【题型】填空题　【知识点】平面几何　【难度】medium
在两条直角边长分别是 20 和 15 的直角三角形的内部作矩形$ABCD$，如果$AB$、$AD$分别在两条直角边上（如图所示），$AD:AB = 1:2$，那么矩形$ABCD$的面积是\underline{\quad\quad}.

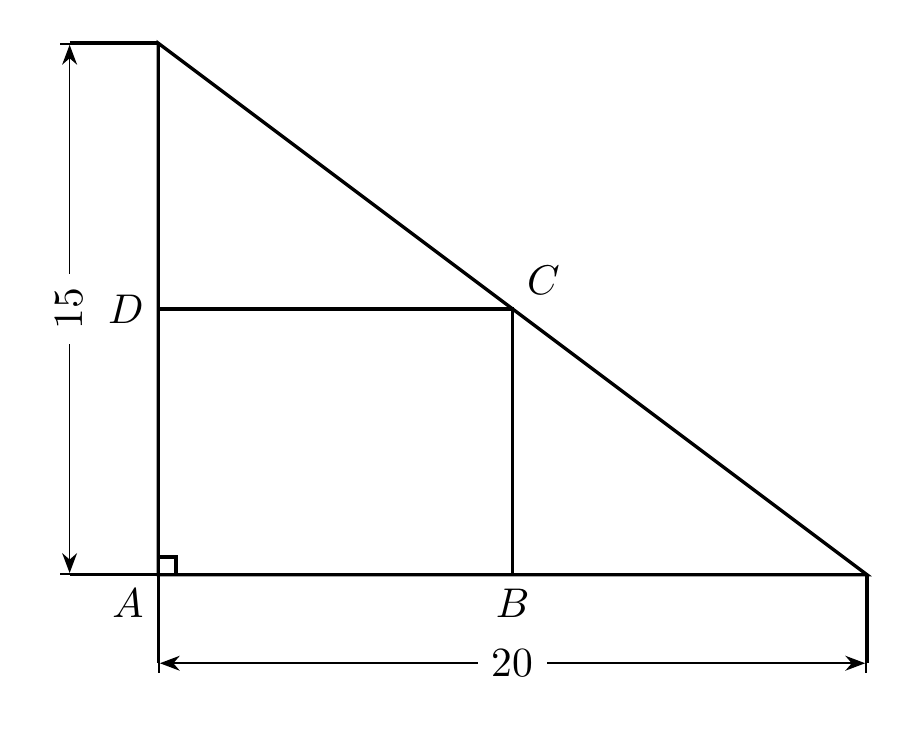
【解答】
【答案】$72$

【知识点】根据矩形的性质求线段长、相似三角形的判定与性质综合

【分析】本题考查了矩形的性质，相似三角形的判定和性质，掌握相似三角形的判定和性质得到$AD$，$AB$的值是解题的关键.

根据题意可证$\triangle FDC \backsim \triangle CBE$，得到$\dfrac{FD}{CB} = \dfrac{CD}{BE}$，由题意设$AD = BC = x$，$AB = CD = 2x$，则$DF = 15 - x$，$BE = 20 - 2x$，由此列式得$\dfrac{15 - x}{x} = \dfrac{2x}{20 - 2x}$，解得，$x = 6$，则$AD = 6$，$AB = 12$，由此即可求解.

【详解】解：如图所示，

$\because$ 两条直角边长分别是$20$和$15$的直角三角形的内部作矩形$ABCD$，

$\therefore \angle DAB = 90^\circ = \angle BCD$，$AD = BC$，$AB = CD$，$CD \parallel AE$，

$\therefore \angle DCF = \angle BEC$，且$\angle CDF = \angle EBC = 90^\circ$，

$\therefore \triangle FDC \backsim \triangle CBE$，
\medskip

$\therefore \dfrac{FD}{CB} = \dfrac{CD}{BE}$，
\medskip

$\because AD:AB = 1:2$，

$\therefore$ 设$AD = BC = x$，$AB = CD = 2x$，则$DF = 15 - x$，$BE = 20 - 2x$，
\medskip

$\therefore \dfrac{15 - x}{x} = \dfrac{2x}{20 - 2x}$，
\medskip

解得，$x = 6$，

$\therefore AD = 6$，$AB = 12$，

$\therefore$ 矩形$ABCD$的面积是$6 \times 12 = 72$，

故答案为：$72$.
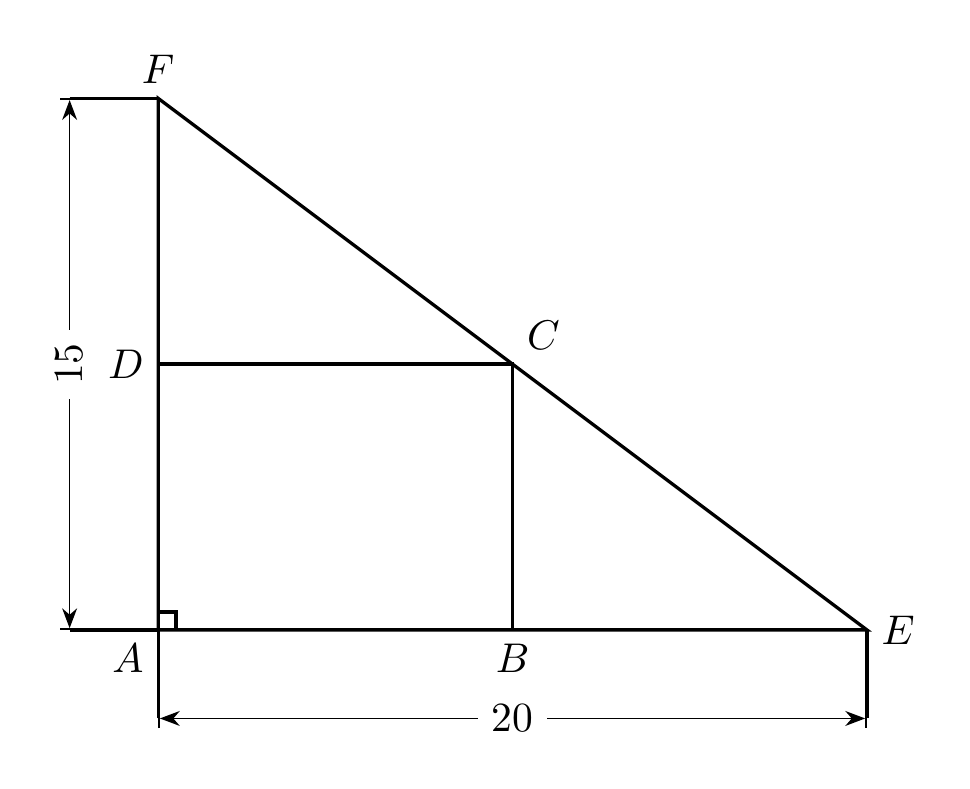